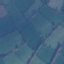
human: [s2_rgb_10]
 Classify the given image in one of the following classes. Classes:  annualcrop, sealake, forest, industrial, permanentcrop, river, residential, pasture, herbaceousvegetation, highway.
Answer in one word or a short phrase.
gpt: Pasture